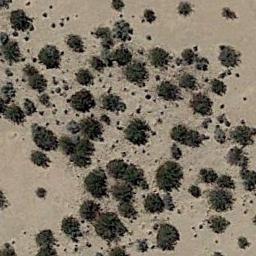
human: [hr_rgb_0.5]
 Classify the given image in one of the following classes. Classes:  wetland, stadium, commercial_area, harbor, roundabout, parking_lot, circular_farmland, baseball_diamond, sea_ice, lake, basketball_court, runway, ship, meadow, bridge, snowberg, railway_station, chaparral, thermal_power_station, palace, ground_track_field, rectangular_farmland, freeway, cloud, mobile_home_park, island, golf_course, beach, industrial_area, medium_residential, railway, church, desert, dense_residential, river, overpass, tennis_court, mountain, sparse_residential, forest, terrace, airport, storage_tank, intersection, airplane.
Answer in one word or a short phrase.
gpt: chaparral